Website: lowes
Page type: delivery-shipping
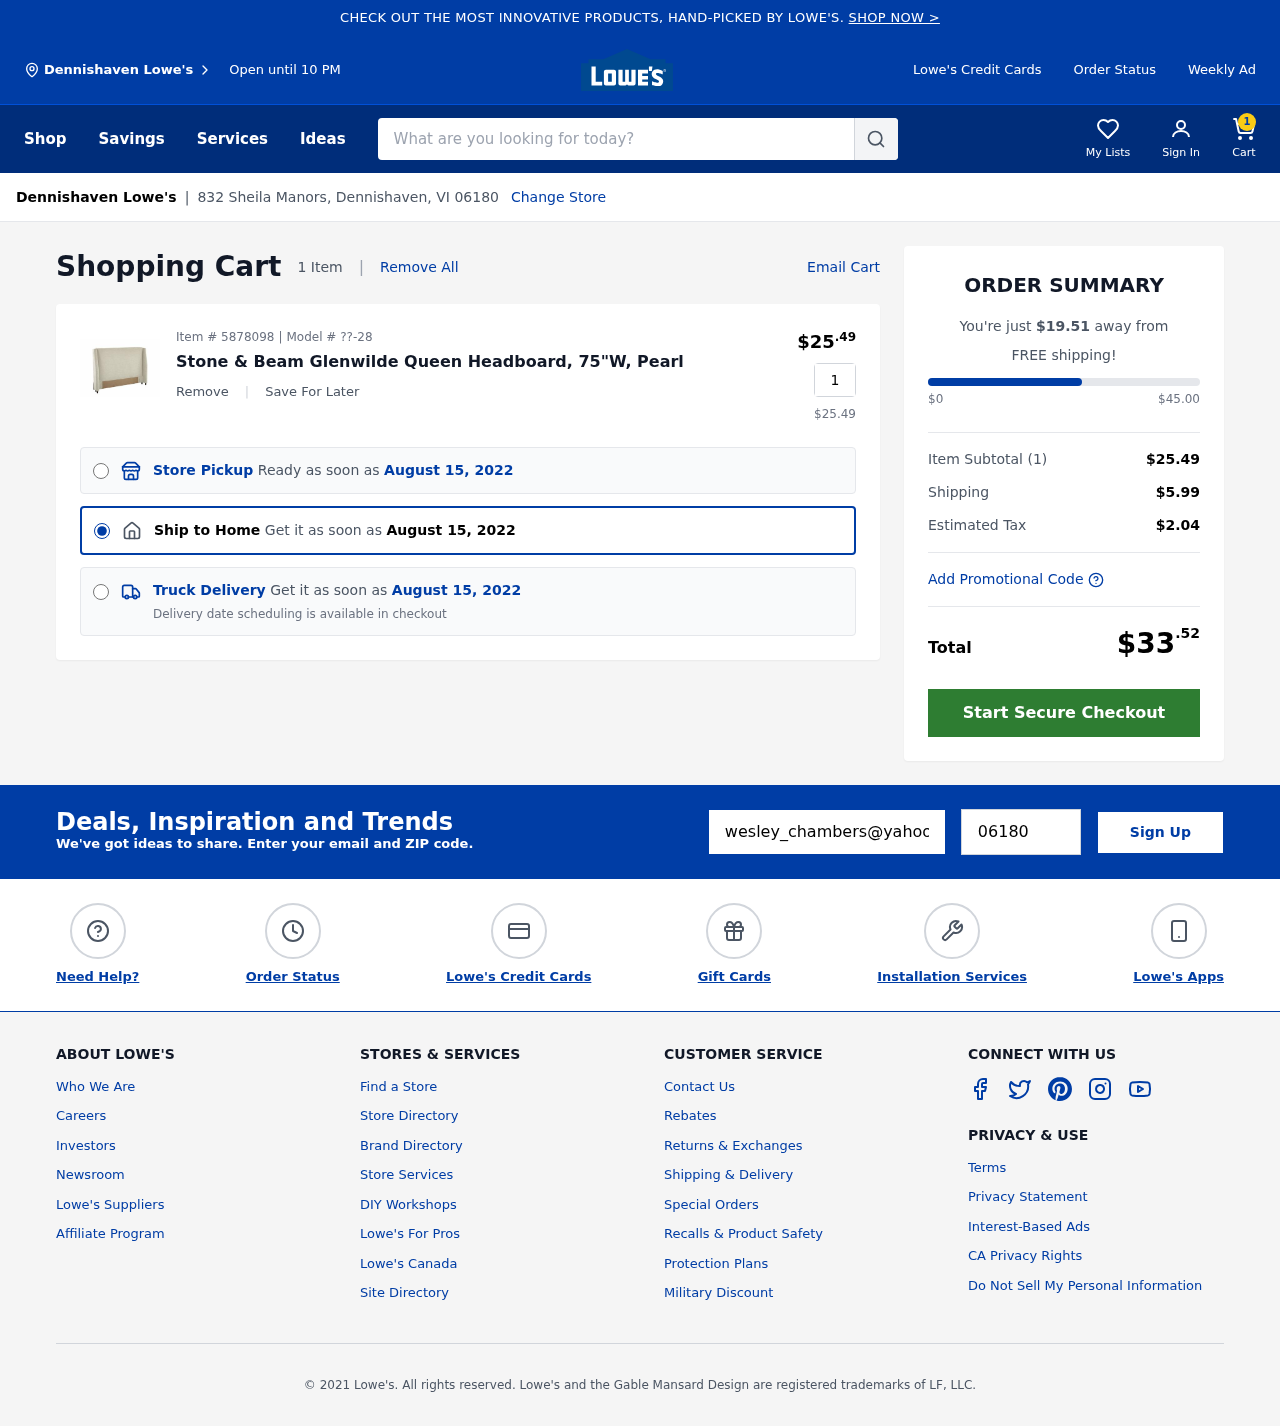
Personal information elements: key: PII_CITY
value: Dennishaven
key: PII_EMAIL
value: wesley_chambers@yahoo.com
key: PII_POSTCODE
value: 06180
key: PII_STREET
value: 832 Sheila Manors
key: PII_CITY2
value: Dennishaven
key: PII_CITY_STATE_ZIP
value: Dennishaven, VI 06180
Product elements: key: PRODUCT1_NAME
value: Stone & Beam Glenwilde Queen Headboard, 75"W, Pearl
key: PRODUCT1_PRICE
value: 25.49
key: PRODUCT1_QUANTITY
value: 1
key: PRODUCT1_MODEL
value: ??-28
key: PRODUCT1_PRICE2
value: $25.49
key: PRODUCT1_ITEM_NUMBER
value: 5878098
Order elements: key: ORDER_NUM_ITEMS
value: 1
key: ORDER_DELIVERY_DATE
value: August 15, 2022
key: ORDER_DELIVERY_DATE2
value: August 15, 2022
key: ORDER_DELIVERY_DATE3
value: August 15, 2022
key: AMOUNT_TO_FREE_SHIPPING
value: $19.51
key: ORDER_SUBTOTAL
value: $25.49
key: ORDER_SHIPPING_COST
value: $5.99
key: ORDER_TAX
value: $2.04
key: ORDER_TOTAL
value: $33.52
Search elements: key: HEADER_SEARCH
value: What are you looking for today?